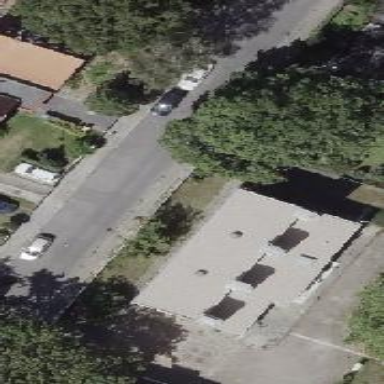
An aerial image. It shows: Commercial building.